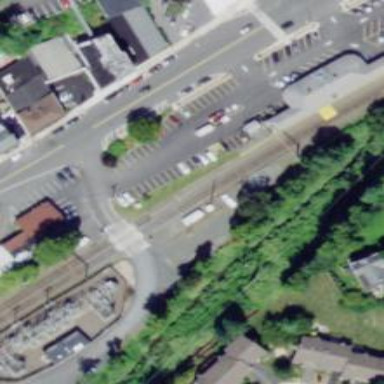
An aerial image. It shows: Railway siding for service.